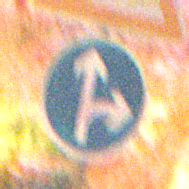
Verkehrszeichen: VorgeschriebeneFahrtrichtungGeradeausOderRechts
Zusatzzeichen oben: Lichtzeichenanlage
Umgebung: Outdoor, Nature
Tageszeit: Night
Wetter: Clear
Licht: Natural
Jahreszeit: NotSpecified
Kontrast: LowContrast